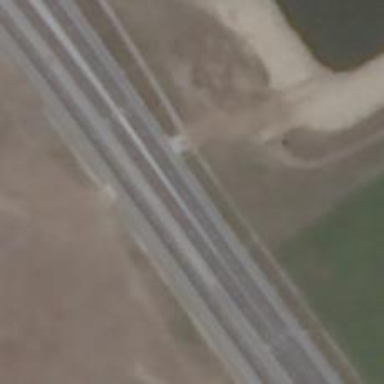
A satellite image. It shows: Motorway junction.